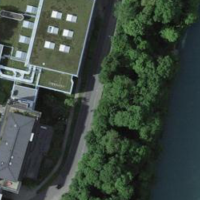
EUNIS habitat code: 53
Species observed at this site:
Cercopis vulnerata